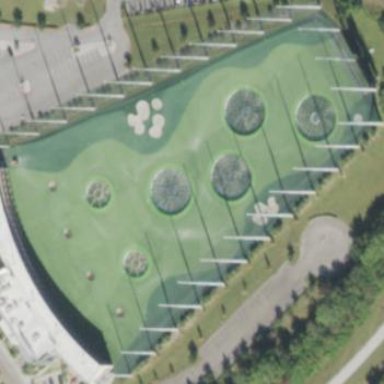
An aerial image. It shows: Sports center with golf driving range on grassland.